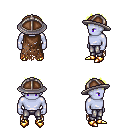
a pixel art fantasy rpg character, male body template, dark elf, purple skin, brown tattered cape, metal pants, gold bedhead hairstyle, chain helm, gold boots, four views (front, back, left, right), 2x2 character sprite sheet, small pixel art, hard edges, no anti-aliasing